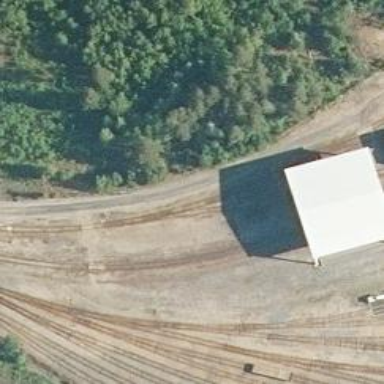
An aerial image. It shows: Railway spur service.